Question: I have tabs that open and close panels. Multiple tabs/panels can be open at a time. Followed is my current solution:
'''
protected static int[] tabControls = { 0, 0 };
protected void Page_Load(object sender, EventArgs e)
{
if (!IsPostBack)
{
storyPanel.Visible = true;
hoursPanel.Visible = false;
}
}
/* ===== TAB CONTROLS ===== */
protected void Tab1_Click(object sender, EventArgs e)
{
if (tabControls[0] == 1)
{
storyPanel.Visible = true;
Tab1.CssClass = "Clicked";
tabControls[0] = 0;
ClientScript.RegisterStartupScript(this.GetType(), "hash", "location.hash = '#storyPostBack';", true);
}
else
{
storyPanel.Visible = false;
Tab1.CssClass = "Initial";
tabControls[0] = 1;
}
}
protected void Tab2_Click(object sender, EventArgs e)
{
if (tabControls[1] == 1)
{
hoursPanel.Visible = true;
Tab2.CssClass = "Clicked";
tabControls[1] = 0;
ClientScript.RegisterStartupScript(this.GetType(), "hash", "location.hash = '#hoursPostBack';", true);
}
else
{
hoursPanel.Visible = false;
Tab2.CssClass = "Initial";
tabControls[1] = 1;
ClientScript.RegisterStartupScript(this.GetType(), "hash", "location.hash = '#storyPostBack';", true);
}
}
'''
Sometimes the tab needs to be pressed twice for it to respond and open the panel as well as receive the css changes to itself. I cant figure out why. Additionally, is there a better approach.
EDIT:
It's actually not tabs, sorry for not being clear. It's the illusion of tabs using buttons/panels/css:

Server controls:
'''
<table width="80%" align="center">
<tr>
<td>
<asp:Button Text="Tab 1" BorderStyle="None" ID="Tab1" CssClass="Initial" runat="server"
OnClick="Tab1_Click" />
<asp:Button Text="Tab 2" BorderStyle="None" ID="Tab2" CssClass="Initial" runat="server"
OnClick="Tab2_Click" />
<asp:Panel ID="storyPanel" runat="server">
<table style="width: 100%; border-width: 1px; border-color: #666; border-style: solid">
<tr>
<td>
<h3>
<span>tab content here </span>
</h3>
</td>
</tr>
</table>
</asp:Panel>
<asp:Panel ID="hoursPanel" runat="server">
<table style="width: 100%; border-width: 1px; border-color: #666; border-style: solid">
<tr>
<td>
<h3>
tab 2 content here
</h3>
</td>
</tr>
</table>
</asp:Panel>
</table>
'''
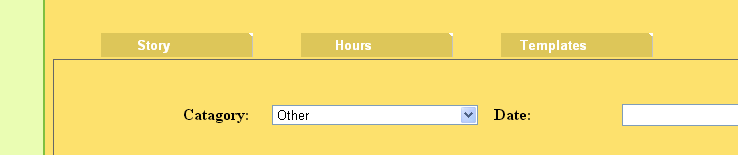
Answer: It looks to me like the initial state of all tabs is visible:
'''
protected static int[] tabControls = { 0, 0 };
'''
But in fact, only one tab would actually be visible right? Or are all the panels supposed to be visible at the same time? If your tabControls variable is out of sync with the actual visibility of the panels, it may require clicking twice. Once to change the tabControls to invisible, and then one to change it back to visible again. To fix, just do:
'''
protected static int[] tabControls = { 0, 1 };
'''